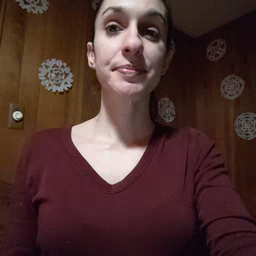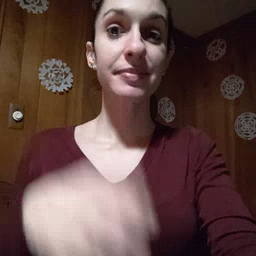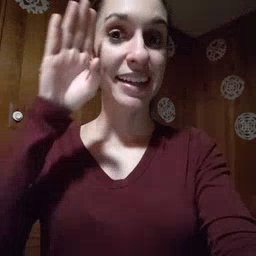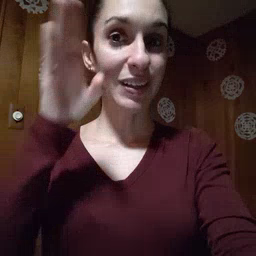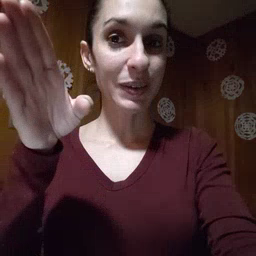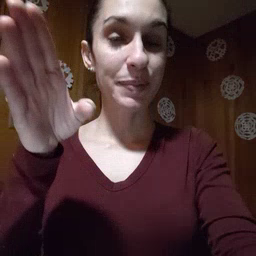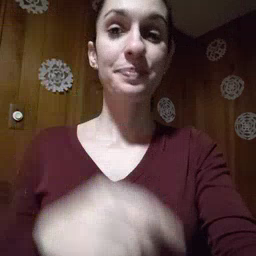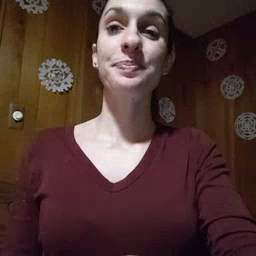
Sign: hello